Question: I want to the get file's extension? such as:
'''
import os
print os.path.splitext('testit.doc')
""">>>('testit', '.doc')"""
'''
But it doesn't work when I use the following example.
'''
import os
print os.path.splitext('testid.tar.gz')
""">>>('testit.tar', '.gz')"""
'''
I see Chrome can rename files automantically when there is a file with the same name in location.It will add (1) or (n). I want to know how it does!
Could any body tell me?

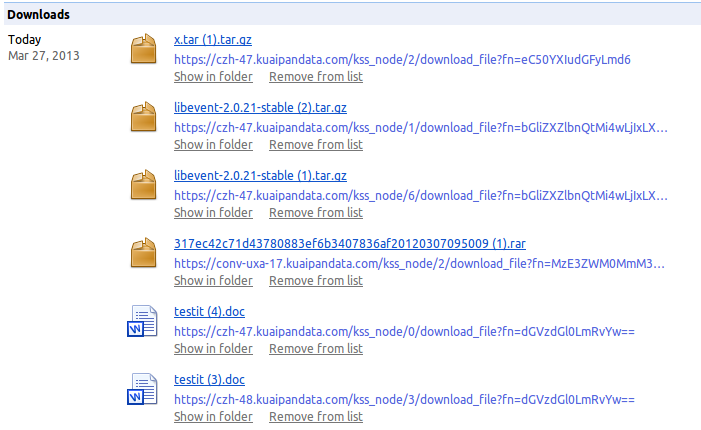
Answer: I think it uses a list of well-known file extensions, You can do this too, You have many ways (Maybe with better performance than my solution, for example using a regex), but this is a very simple solution:
'''
import os
known_extensions = ['.tar.gz', '.tar.bz2']
def splitext(file_name):
file_name = file_name.strip()
for ex in known_extensions:
if file_name[-len(ex):] == ex:
return file_name[:-len(ex)], ex
return os.path.splitext(file_name)
'''